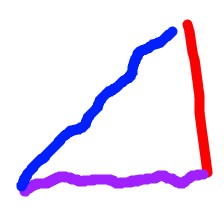
Shape: triangle